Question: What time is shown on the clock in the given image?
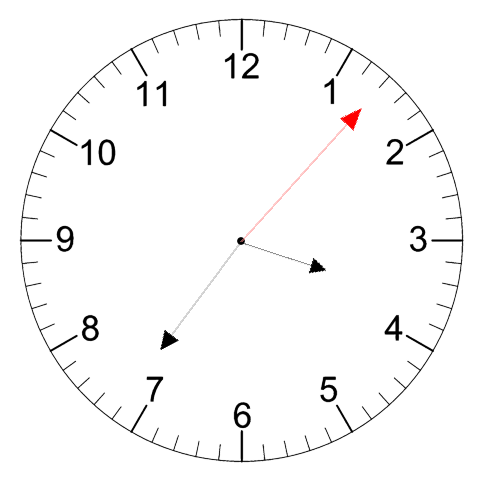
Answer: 03:36:07